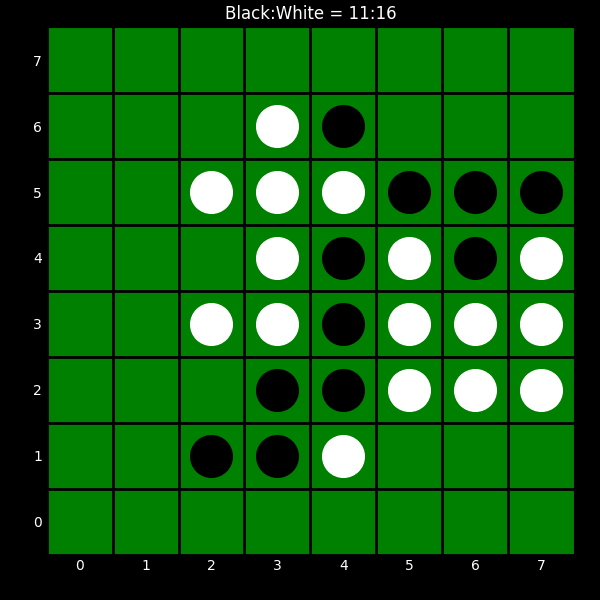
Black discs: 11
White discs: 16